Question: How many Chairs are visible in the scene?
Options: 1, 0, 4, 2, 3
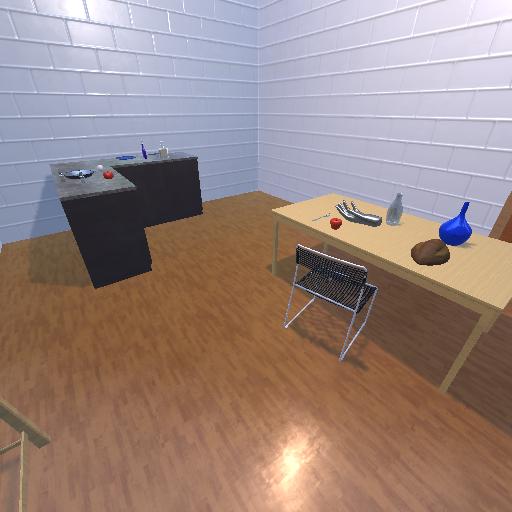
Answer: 1